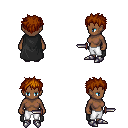
a pixel art fantasy rpg character, female body template, human, dark skin, black cape, white pants, brunette bedhead hairstyle, metal boots, dagger, four views (front, back, left, right), 2x2 character sprite sheet, small pixel art, hard edges, no anti-aliasing